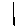
Label: line